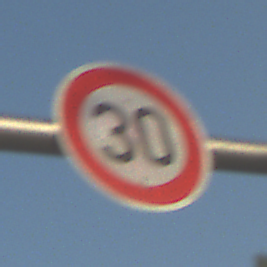
Verkehrszeichen: Geschwindigkeit30
Umgebung: Outdoor, Special
Tageszeit: SunriseSunset
Wetter: Clear
Licht: Natural
Jahreszeit: NotSpecified
Kontrast: MediumContrast